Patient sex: F
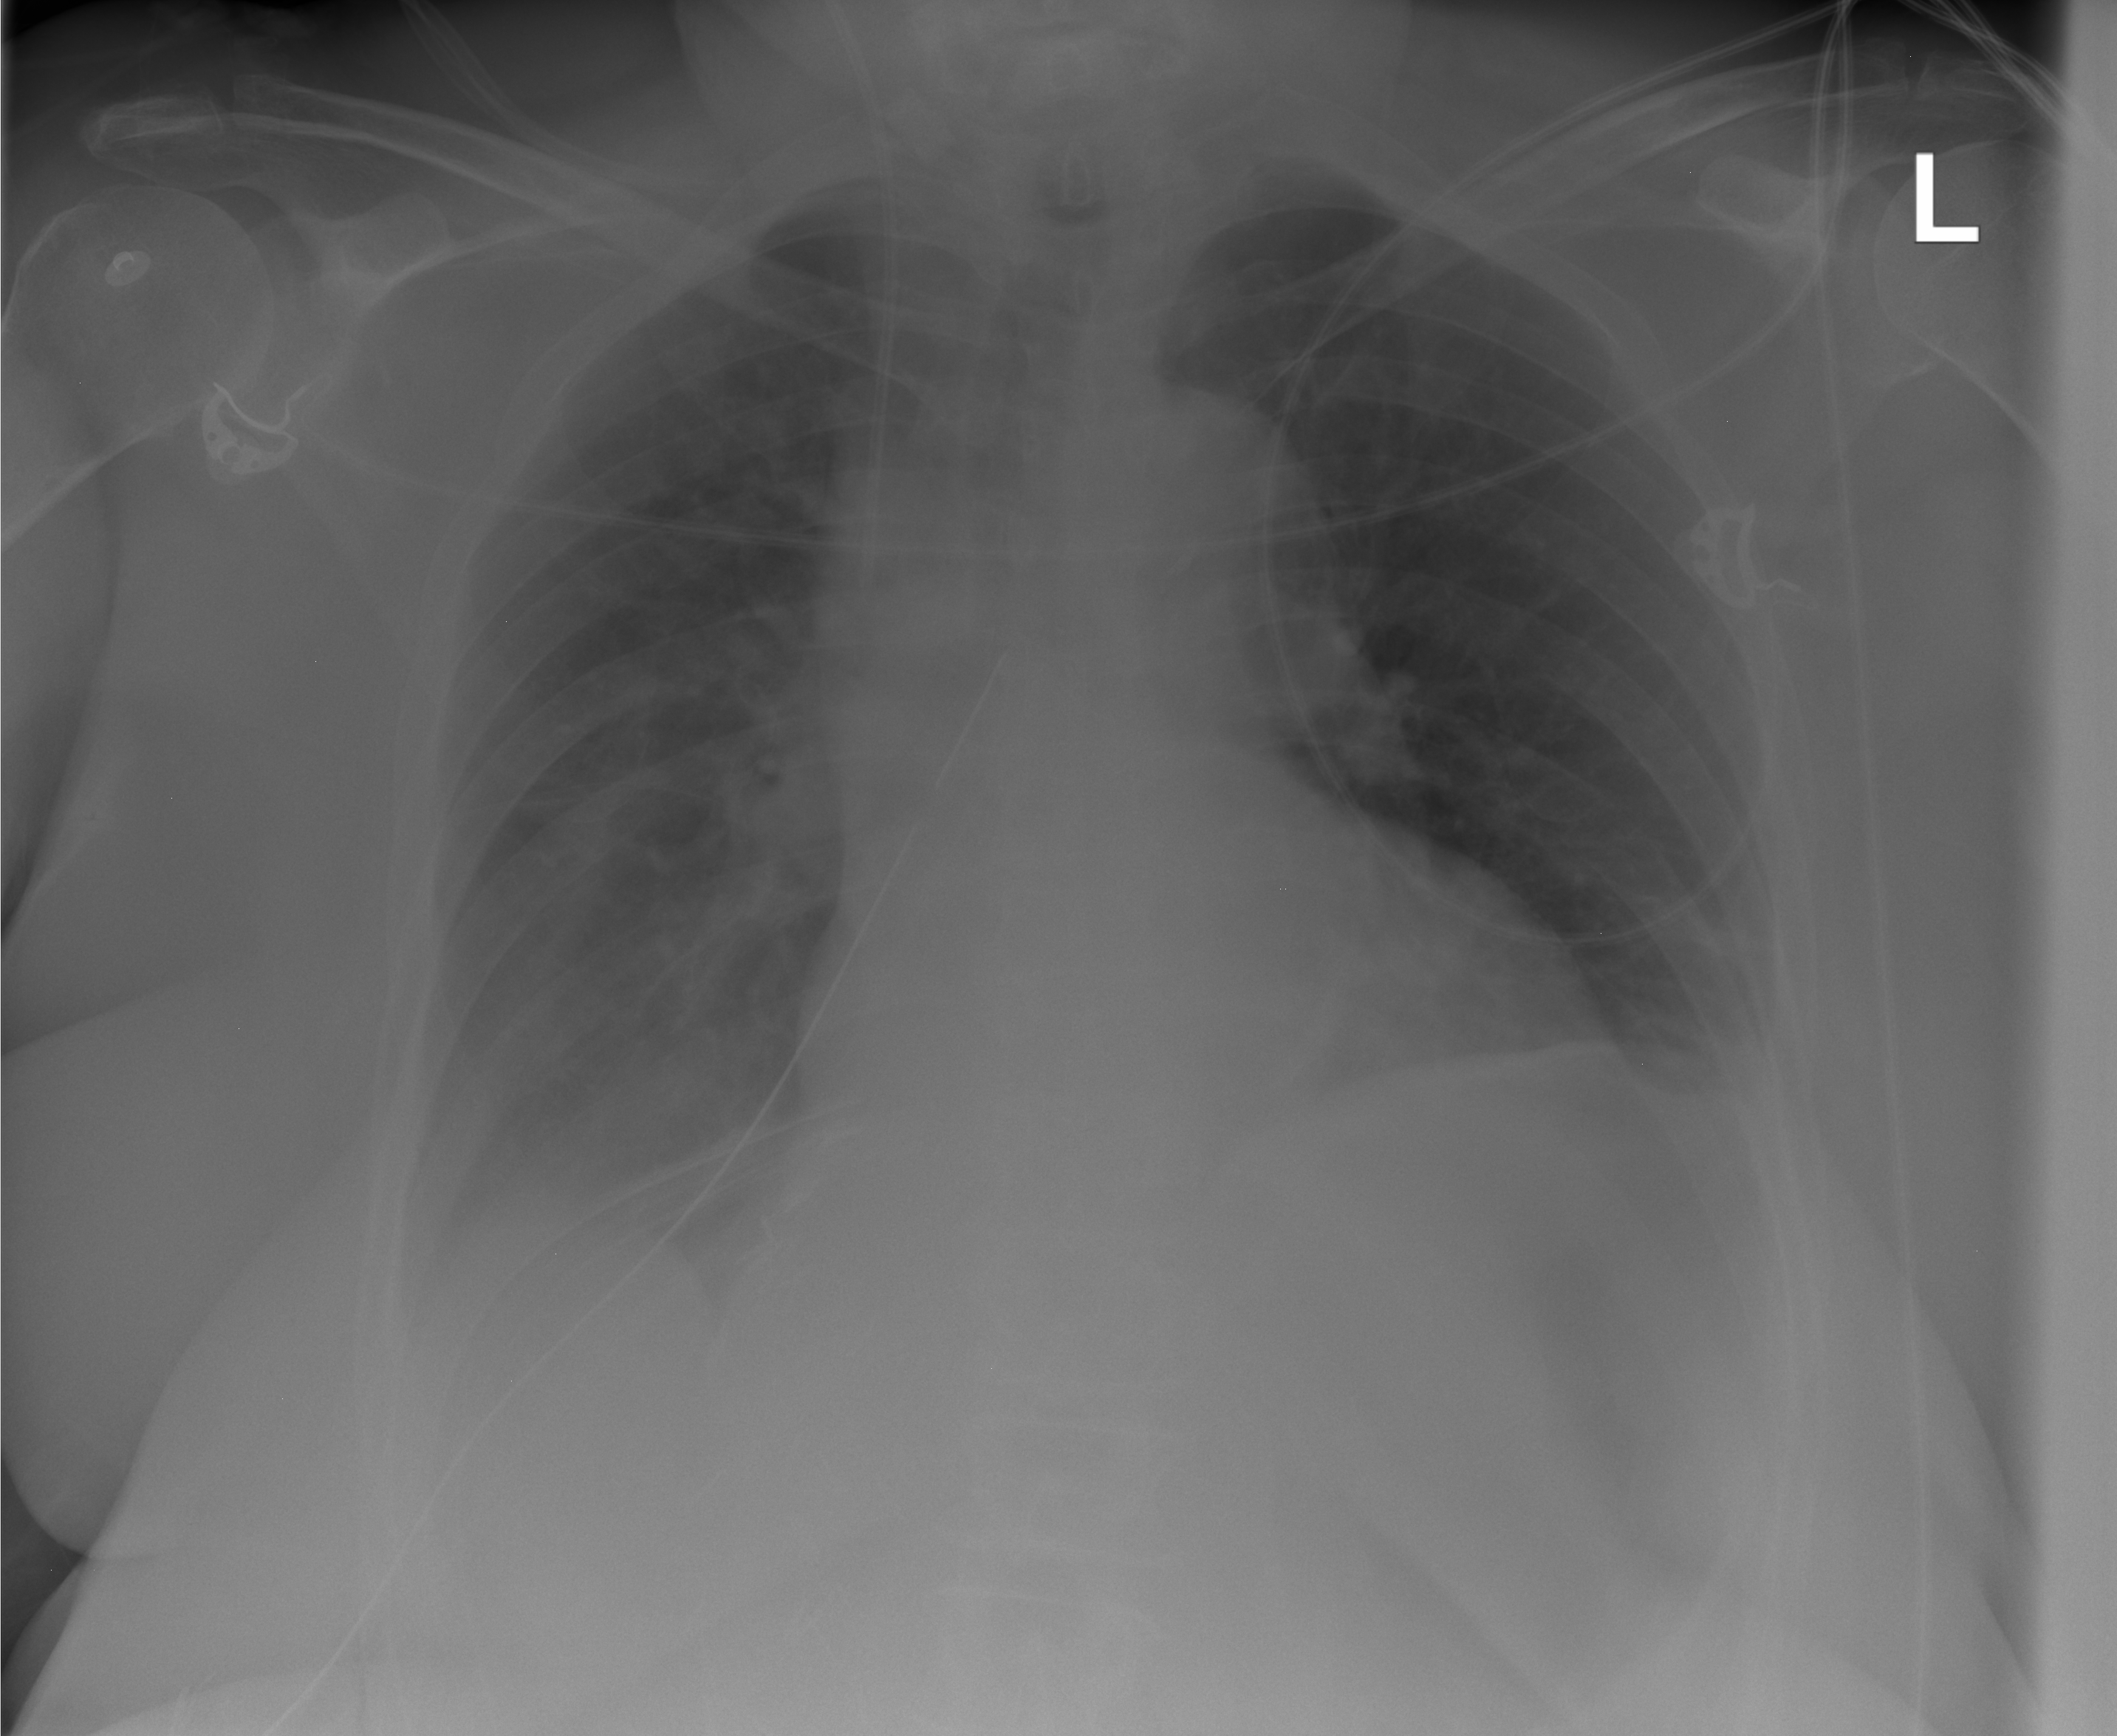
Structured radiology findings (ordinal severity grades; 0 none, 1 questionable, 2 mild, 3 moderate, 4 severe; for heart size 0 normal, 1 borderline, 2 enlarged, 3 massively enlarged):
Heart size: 1
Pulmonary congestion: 0
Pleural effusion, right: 2
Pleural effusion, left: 1
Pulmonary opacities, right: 0
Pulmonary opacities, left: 0
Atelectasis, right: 2
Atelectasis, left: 2